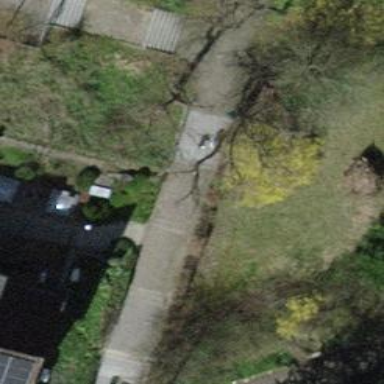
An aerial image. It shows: Footway with sett surface.